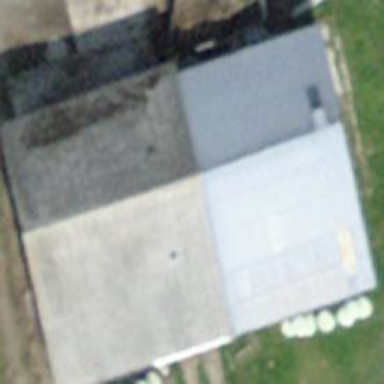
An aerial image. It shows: Farm building.